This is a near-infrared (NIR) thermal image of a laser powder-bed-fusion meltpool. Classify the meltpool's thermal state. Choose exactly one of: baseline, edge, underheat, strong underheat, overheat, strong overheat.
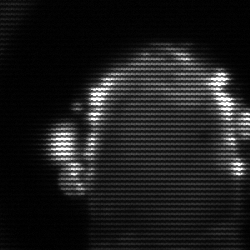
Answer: baseline